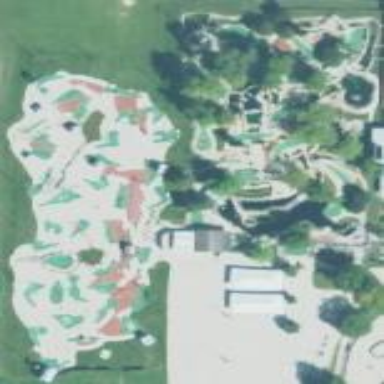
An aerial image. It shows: Miniature golf leisure land with 3 18-hole mini golf course.